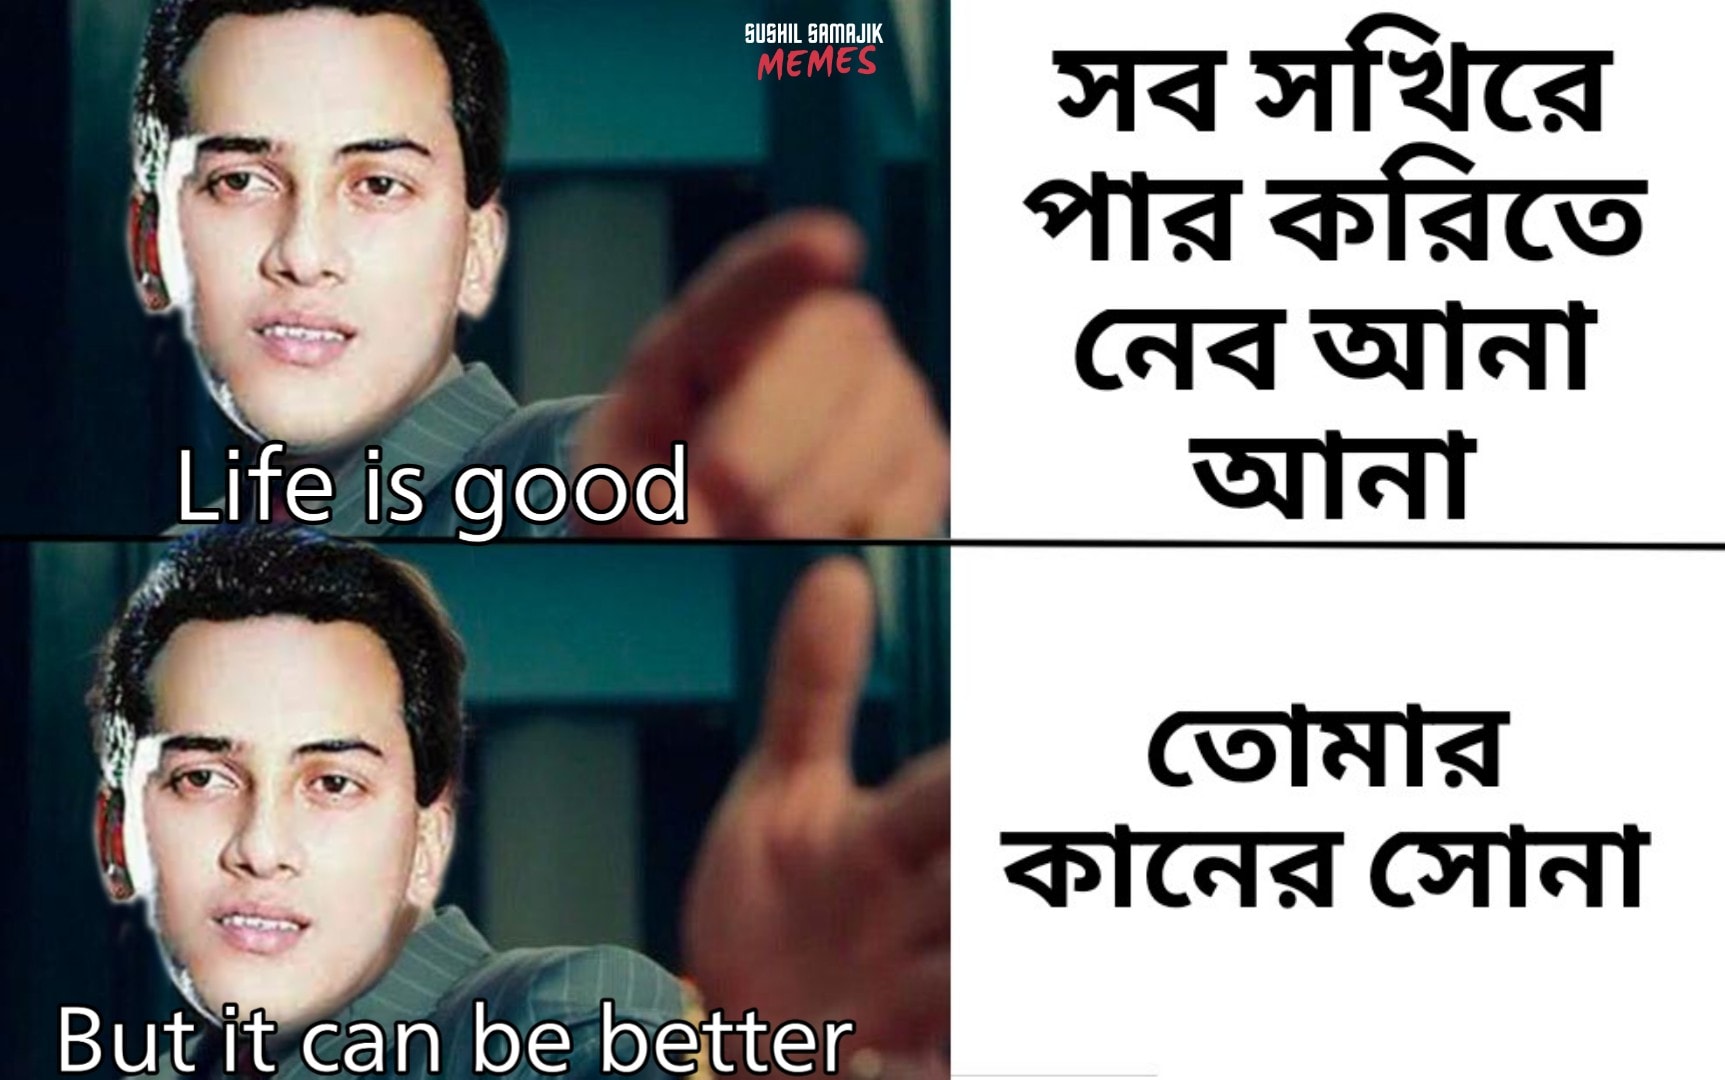
Caption: Life is good সব সখিরে পার করিতে নেব আনা আনা       But it can be better   তোমার কানের সোনা
Label: non-hate